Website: lowes
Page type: delivery-shipping
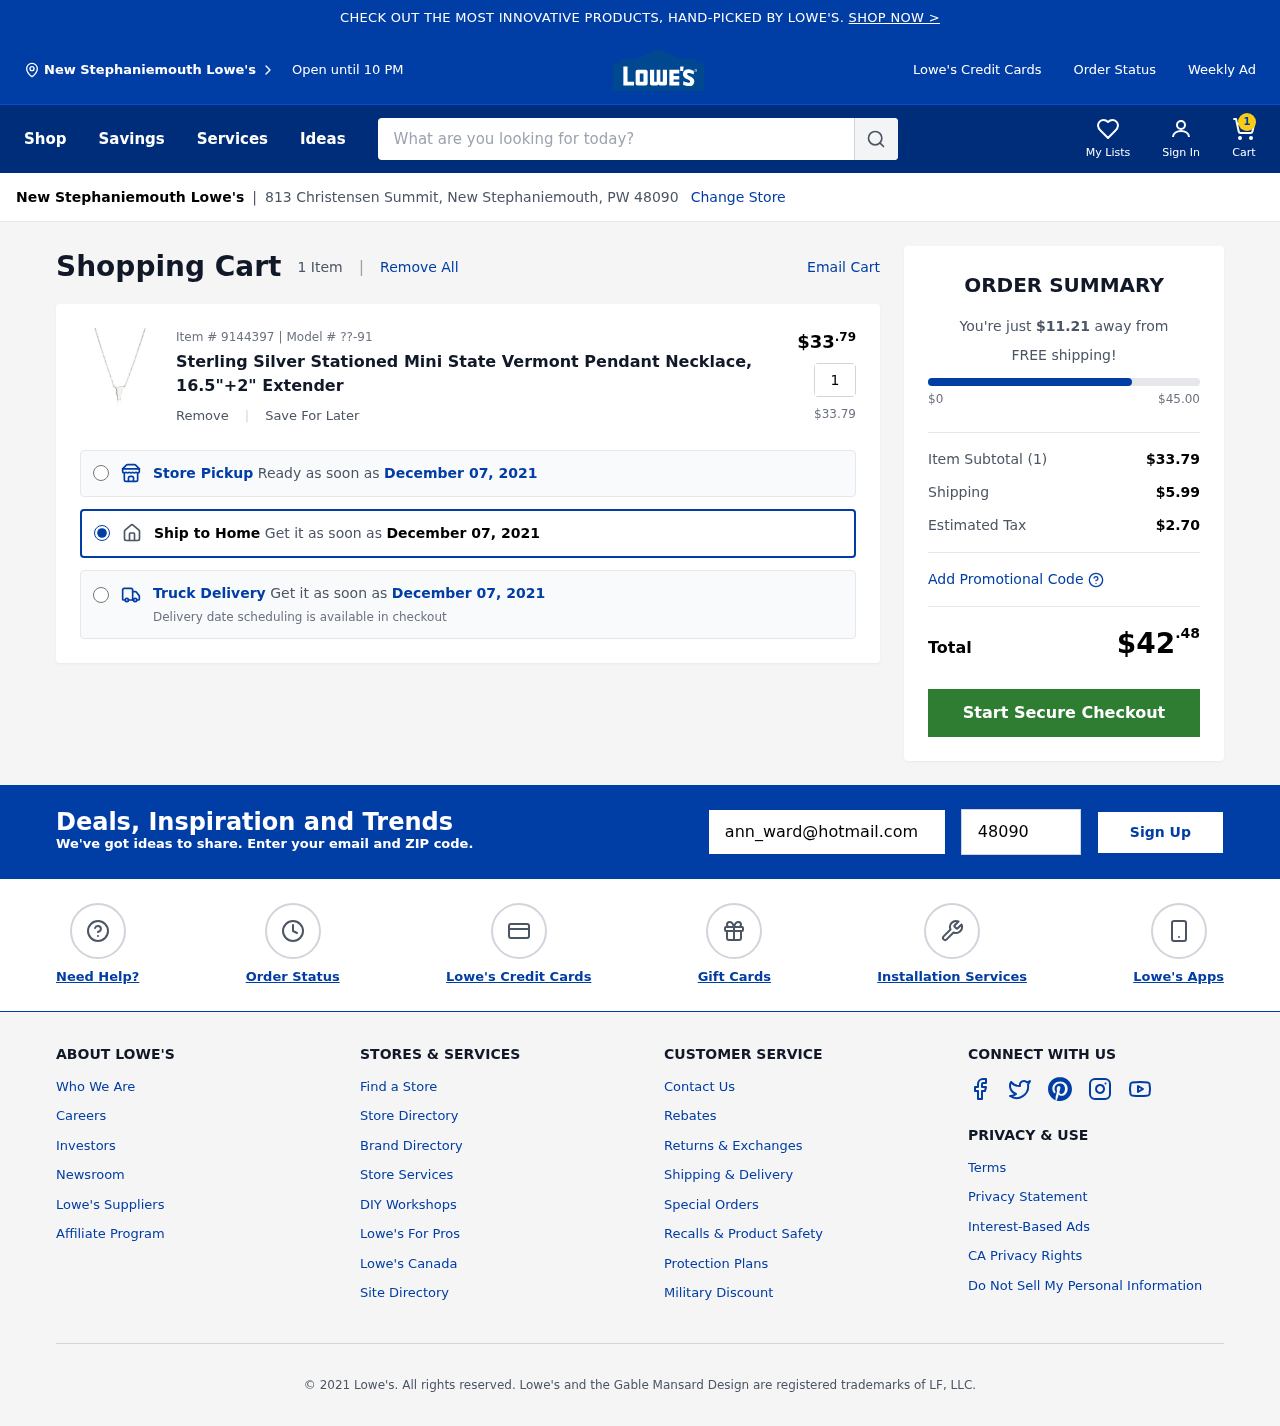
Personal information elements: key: PII_CITY
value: New Stephaniemouth
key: PII_EMAIL
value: ann_ward@hotmail.com
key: PII_POSTCODE
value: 48090
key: PII_STREET
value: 813 Christensen Summit
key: PII_CITY2
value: New Stephaniemouth
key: PII_CITY_STATE_ZIP
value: New Stephaniemouth, PW 48090
Product elements: key: PRODUCT1_NAME
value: Sterling Silver Stationed Mini State Vermont Pendant Necklace, 16.5"+2" Extender
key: PRODUCT1_PRICE
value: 33.79
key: PRODUCT1_QUANTITY
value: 1
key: PRODUCT1_MODEL
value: ??-91
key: PRODUCT1_PRICE2
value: $33.79
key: PRODUCT1_ITEM_NUMBER
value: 9144397
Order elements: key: ORDER_NUM_ITEMS
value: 1
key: ORDER_DELIVERY_DATE
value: December 07, 2021
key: ORDER_DELIVERY_DATE2
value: December 07, 2021
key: ORDER_DELIVERY_DATE3
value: December 07, 2021
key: AMOUNT_TO_FREE_SHIPPING
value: $11.21
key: ORDER_SUBTOTAL
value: $33.79
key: ORDER_SHIPPING_COST
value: $5.99
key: ORDER_TAX
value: $2.70
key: ORDER_TOTAL
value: $42.48
Search elements: key: HEADER_SEARCH
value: What are you looking for today?